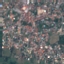
Label: Residential